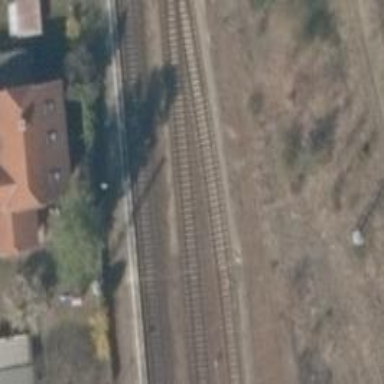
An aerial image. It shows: Siding railway line with electrified contact line for the trains.